Question: We have a custom window and titlebar for a document-based app, and we would like to support versioning with the standard disclosure button that appears beside the document title. Here is an image of the disclosure button and the popup menu when it is clicked (from TextEdit):

Is there a way to programmatically show this versions popup menu for a custom disclosure button?
A related question appears here, but with different criteria:
<URL>
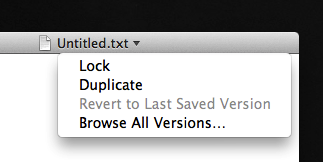
Answer: I think you can't show programmatically the version menu, but you can create your own and call the NSDocument methods
'''
- (void)lockDocument:(id)sender
- (void)duplicateDocument:(id)sender
- revertToContentsOfURL:ofType:error:
- (void)browseDocumentVersions:(id)sender
'''
lockDocument and browseDocumentVersions require 10.8